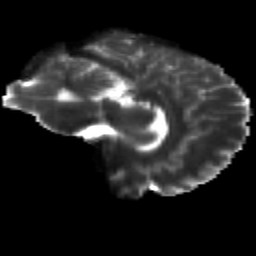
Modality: T2w
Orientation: sagittal
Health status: healthy
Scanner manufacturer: siemens
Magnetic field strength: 3 T
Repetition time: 12 s
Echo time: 0.092 s